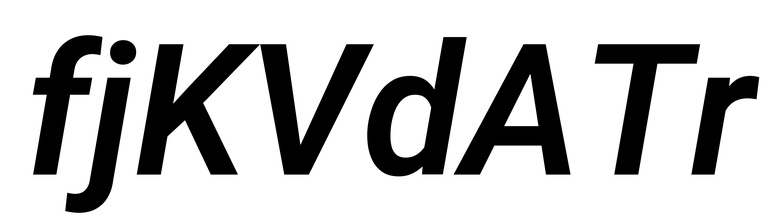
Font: Roboto-Italic_SemiBold_Italic